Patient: sex F, age 58
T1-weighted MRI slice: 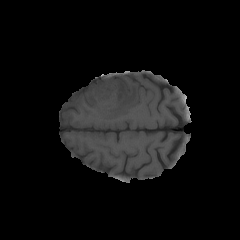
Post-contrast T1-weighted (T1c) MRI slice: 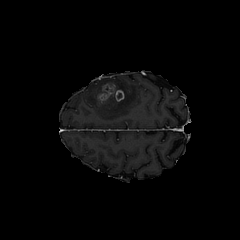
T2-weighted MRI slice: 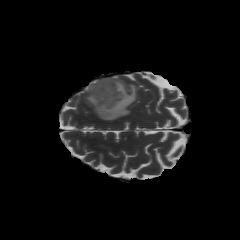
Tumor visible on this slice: yes
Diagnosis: Glioblastoma, IDH-wildtype
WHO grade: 4